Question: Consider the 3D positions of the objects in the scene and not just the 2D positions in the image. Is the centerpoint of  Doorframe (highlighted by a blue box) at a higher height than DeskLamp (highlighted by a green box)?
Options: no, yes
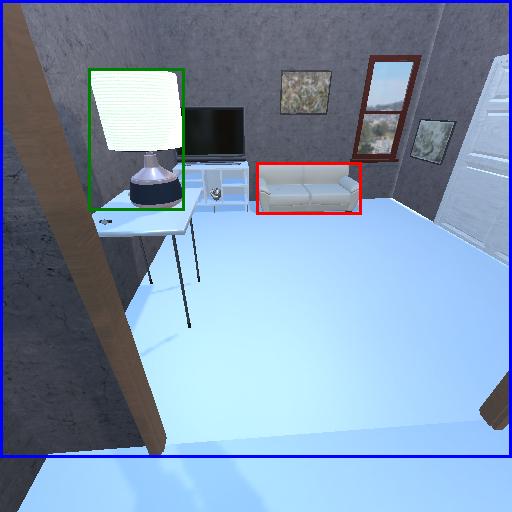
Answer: no